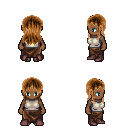
a pixel art fantasy rpg character, female body template, human, dark skin, white sleeveless shirt, robe skirt, brown unkempt hairstyle, maroon shoes, four views (front, back, left, right), 2x2 character sprite sheet, small pixel art, hard edges, no anti-aliasing